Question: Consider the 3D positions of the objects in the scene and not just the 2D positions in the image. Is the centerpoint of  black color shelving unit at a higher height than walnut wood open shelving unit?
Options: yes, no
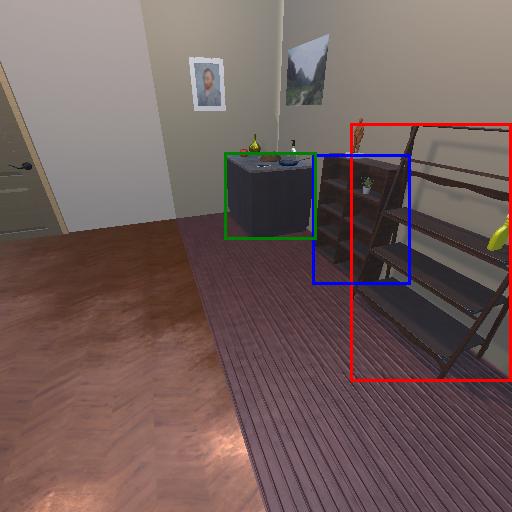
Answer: yes